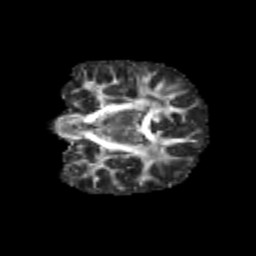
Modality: FA
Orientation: coronal
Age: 9
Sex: female
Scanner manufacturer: siemens
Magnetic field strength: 3 T
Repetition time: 3.8 s
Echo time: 0.07 s